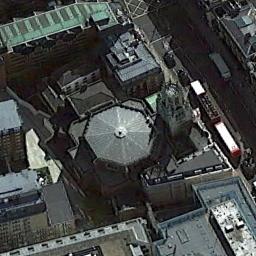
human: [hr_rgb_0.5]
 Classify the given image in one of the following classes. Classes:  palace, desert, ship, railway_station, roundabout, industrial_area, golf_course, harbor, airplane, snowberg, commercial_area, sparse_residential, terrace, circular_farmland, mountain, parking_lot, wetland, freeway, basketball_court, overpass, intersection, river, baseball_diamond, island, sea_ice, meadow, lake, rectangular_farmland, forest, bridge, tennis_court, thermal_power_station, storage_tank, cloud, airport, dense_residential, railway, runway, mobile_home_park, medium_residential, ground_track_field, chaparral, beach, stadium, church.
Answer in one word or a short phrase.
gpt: church